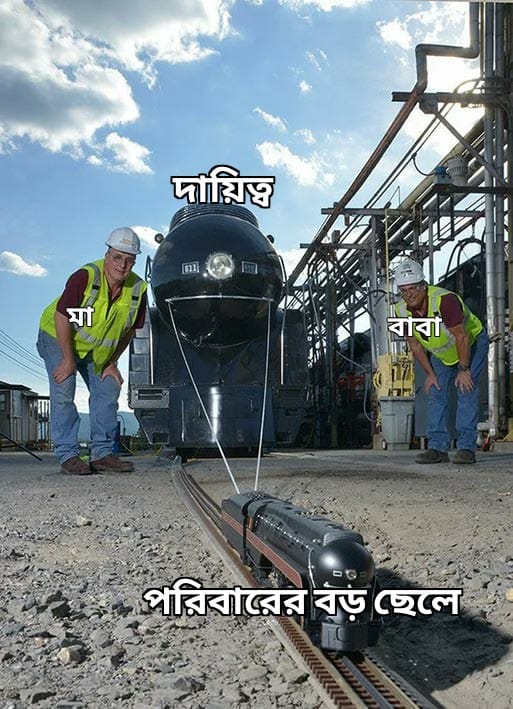
Caption: দায়িত্ব    মা    বাবা     পরিবারের বড় ছেলে
Label: non-hate